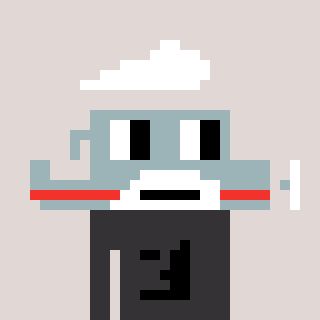
a pixel art character with square dark gray glasses, a plane-shaped head and a grayscale-colored body on a warm background